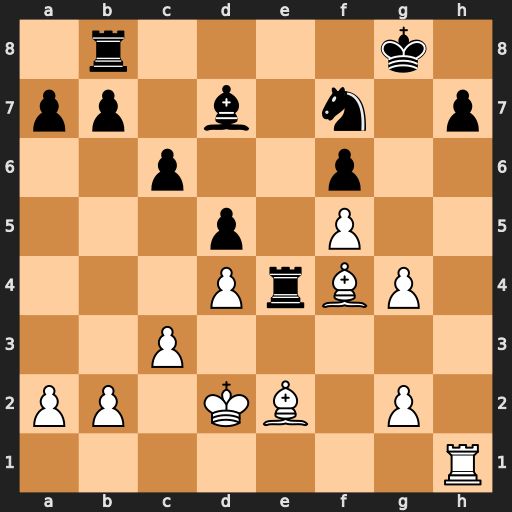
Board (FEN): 1r4k1/pp1b1n1p/2p2p2/3p1P2/3PrBP1/2P5/PP1KB1P1/7R
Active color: w
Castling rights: -
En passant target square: -
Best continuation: Bxb8